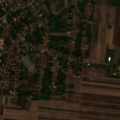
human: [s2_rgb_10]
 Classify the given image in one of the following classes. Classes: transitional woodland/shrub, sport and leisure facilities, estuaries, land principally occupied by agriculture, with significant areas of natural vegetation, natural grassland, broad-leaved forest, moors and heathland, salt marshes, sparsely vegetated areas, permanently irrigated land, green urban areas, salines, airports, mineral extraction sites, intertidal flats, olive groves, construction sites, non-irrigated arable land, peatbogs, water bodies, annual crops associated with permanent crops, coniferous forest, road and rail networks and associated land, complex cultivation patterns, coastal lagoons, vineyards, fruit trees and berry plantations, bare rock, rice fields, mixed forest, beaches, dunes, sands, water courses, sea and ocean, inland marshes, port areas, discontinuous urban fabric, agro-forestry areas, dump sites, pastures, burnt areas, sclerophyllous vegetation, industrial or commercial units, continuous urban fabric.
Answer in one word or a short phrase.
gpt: discontinuous urban fabric, non-irrigated arable land, complex cultivation patterns